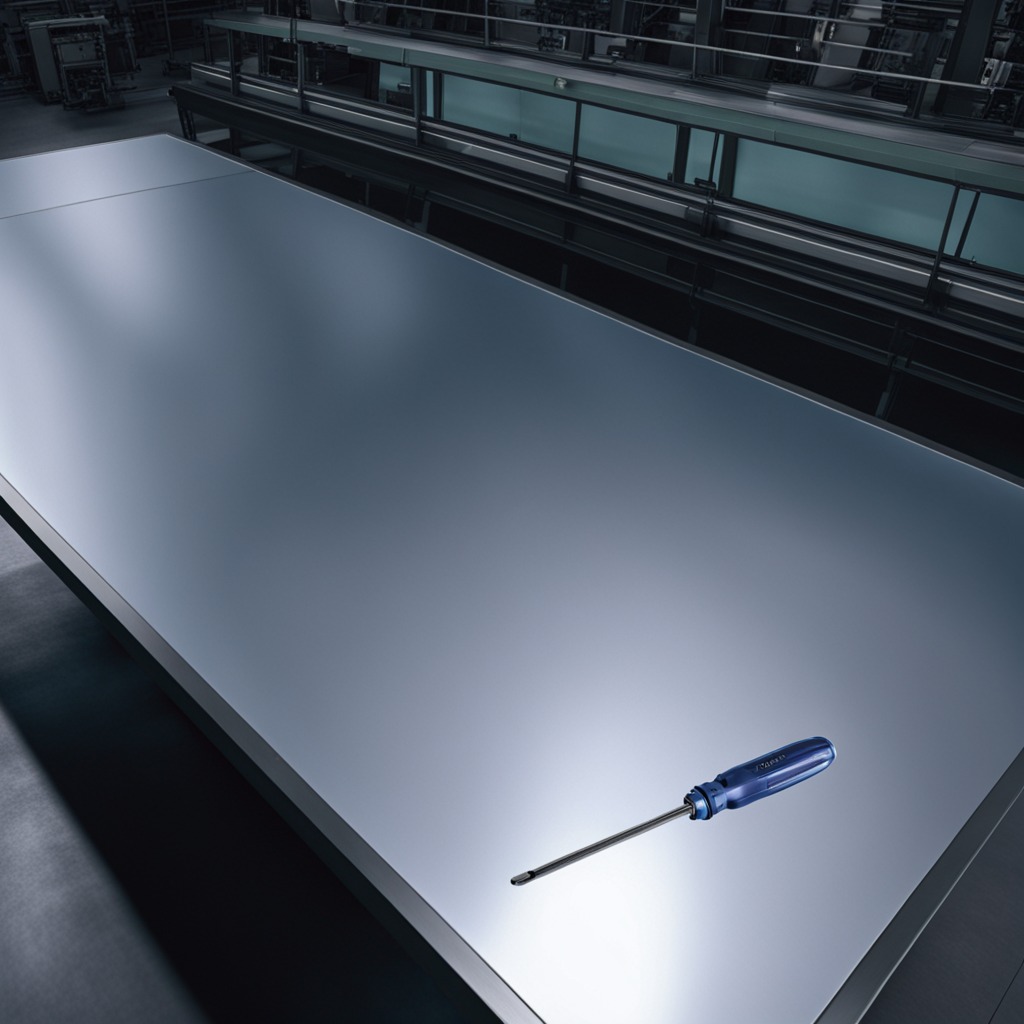
A screwdriver is lying on a clean empty table in a basement in the evening.